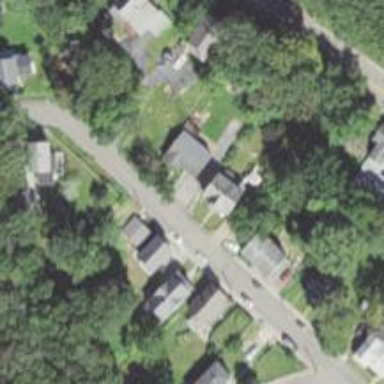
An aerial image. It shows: Residential driveway used as service road.